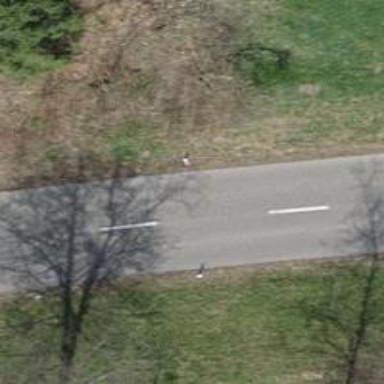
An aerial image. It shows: Tertiary road.